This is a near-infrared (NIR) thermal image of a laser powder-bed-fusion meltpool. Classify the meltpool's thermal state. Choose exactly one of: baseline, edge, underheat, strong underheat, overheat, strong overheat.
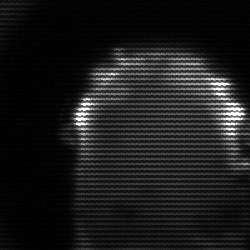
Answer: baseline